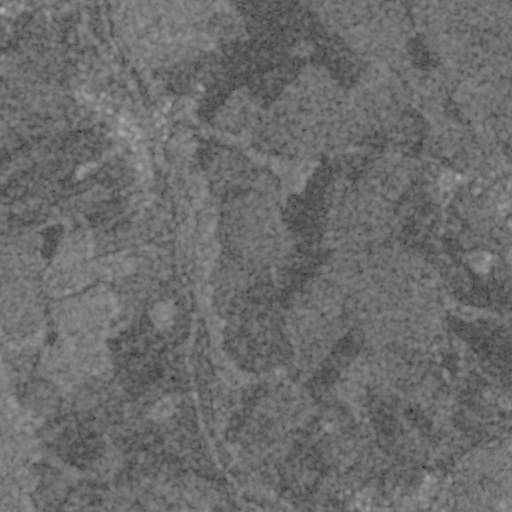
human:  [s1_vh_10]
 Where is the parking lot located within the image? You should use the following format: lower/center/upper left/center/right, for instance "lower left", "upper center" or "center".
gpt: The parking lot is located in the lower right of the image.
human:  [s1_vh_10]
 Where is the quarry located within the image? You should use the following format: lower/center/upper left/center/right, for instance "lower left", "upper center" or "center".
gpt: The quarry is located in the lower right of the image.
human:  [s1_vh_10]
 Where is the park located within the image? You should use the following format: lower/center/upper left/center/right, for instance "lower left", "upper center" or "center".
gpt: There is no park in the image.

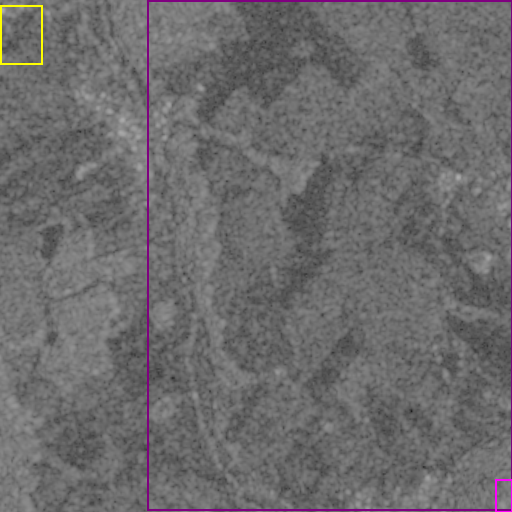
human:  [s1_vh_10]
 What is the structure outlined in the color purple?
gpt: The structure outlined in purple is a crop field.
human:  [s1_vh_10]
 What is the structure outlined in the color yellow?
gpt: The structure outlined in yellow is a park.
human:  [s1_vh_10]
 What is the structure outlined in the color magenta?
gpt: The structure outlined in magenta is a quarry.
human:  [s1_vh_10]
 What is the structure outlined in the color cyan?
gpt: There is no cyan outline.